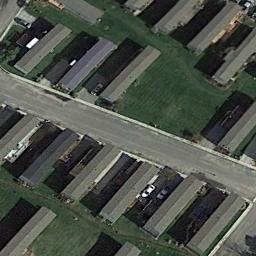
Label: residential